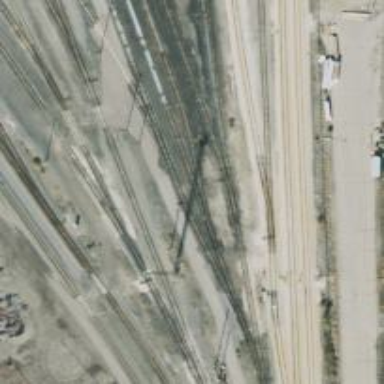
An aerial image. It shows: Railway yard in service.